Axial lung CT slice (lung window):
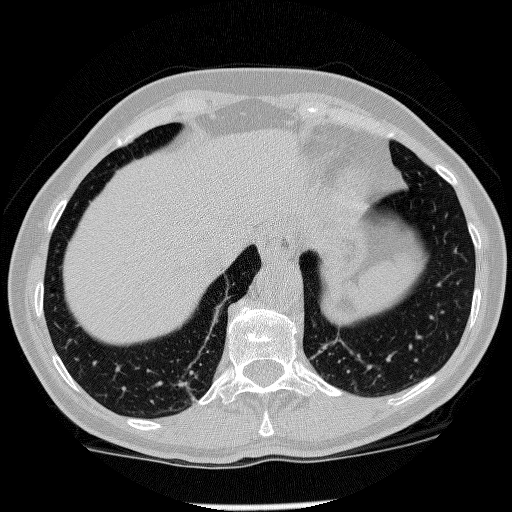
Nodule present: no